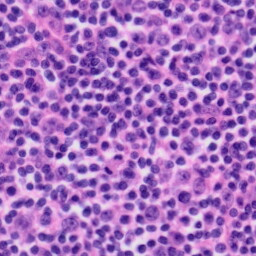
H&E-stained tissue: Tonsil